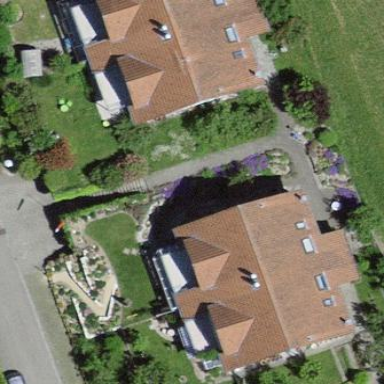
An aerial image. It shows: Terrace building.